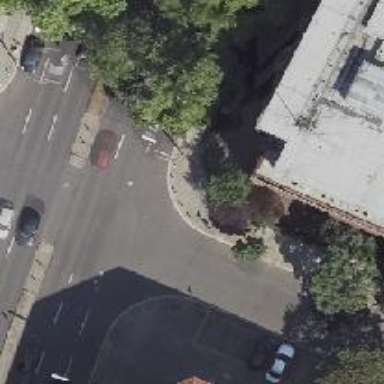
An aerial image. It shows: Sidewalk.